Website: macys
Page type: gifting
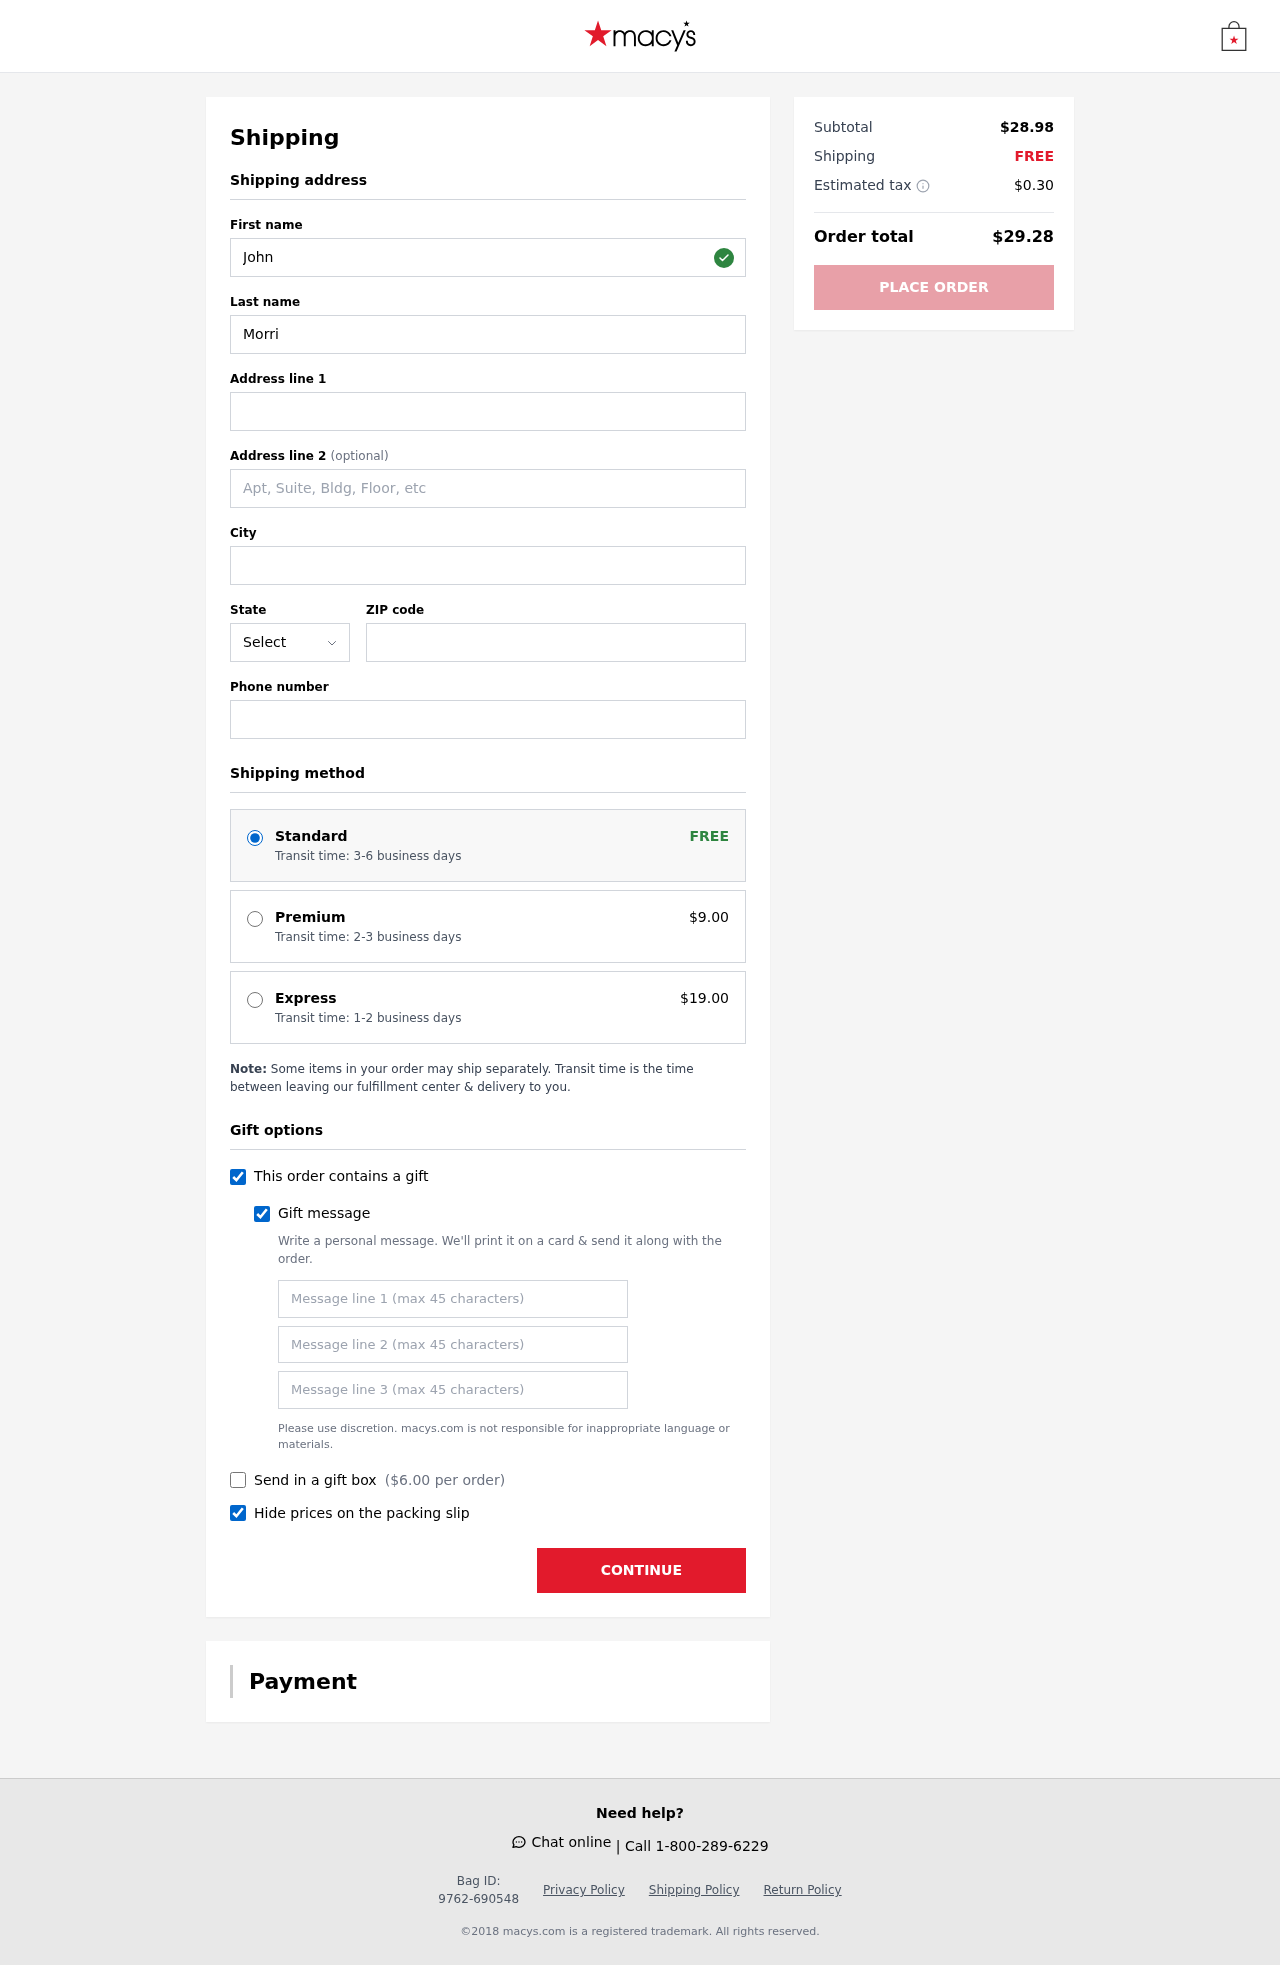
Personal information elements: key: PII_STATE_ABBR
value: NC
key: PII_FIRSTNAME
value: John
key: PII_LASTNAME
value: Morrison
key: PII_STREET
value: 4925 Kevin Park
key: PII_CITY
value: Brookeside
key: PII_POSTCODE
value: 59975
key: PII_PHONE
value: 3137570497
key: PII_GIFT_MESSAGE
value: Hey Amy, I thought you could use a little extra warmth and cheer this season! I found this lovely candle that reminds me of cozy nights and holiday magic. Enjoy every flicker!  John
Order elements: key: ORDER_SHIPPING_STANDARD
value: Transit time: 3-6 business days
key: ORDER_SHIPPING_PREMIUM
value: Transit time: 2-3 business days
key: ORDER_SHIPPING_PREMIUM_PRICE
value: $9.00
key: ORDER_SHIPPING_EXPRESS
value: Transit time: 1-2 business days
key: ORDER_SHIPPING_EXPRESS_PRICE
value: $19.00
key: ORDER_GIFT_BOX_PRICE
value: $6.00
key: ORDER_SUBTOTAL
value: $28.98
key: ORDER_SHIPPING_COST
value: FREE
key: ORDER_TAX
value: $0.30
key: ORDER_TOTAL
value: $29.28